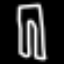
Label: pants